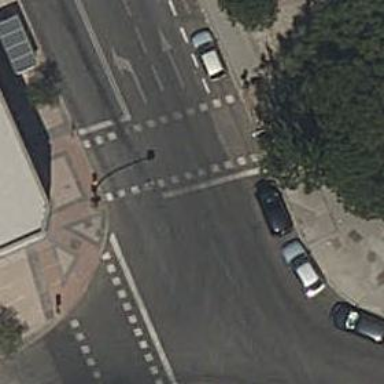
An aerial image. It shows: Crossing with traffic signals.